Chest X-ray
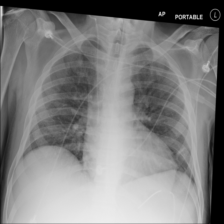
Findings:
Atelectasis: negative
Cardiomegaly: negative
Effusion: negative
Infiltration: positive
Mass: negative
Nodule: negative
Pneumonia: negative
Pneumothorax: negative
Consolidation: negative
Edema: negative
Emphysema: negative
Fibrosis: negative
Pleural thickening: negative
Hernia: negative